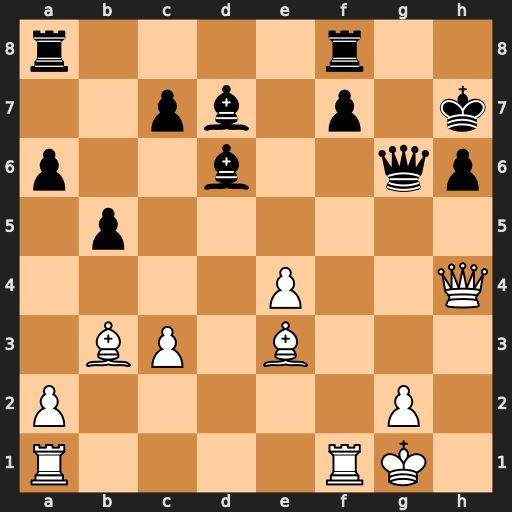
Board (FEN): r4r2/2pb1p1k/p2b2qp/1p6/4P2Q/1BP1B3/P5P1/R4RK1
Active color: w
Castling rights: -
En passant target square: -
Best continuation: Rf6 Bg3 Rxg6 Bxh4 Rxh6+